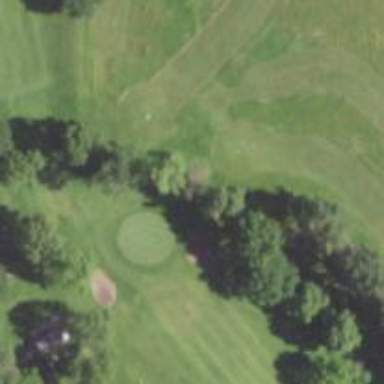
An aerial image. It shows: Golf hole.